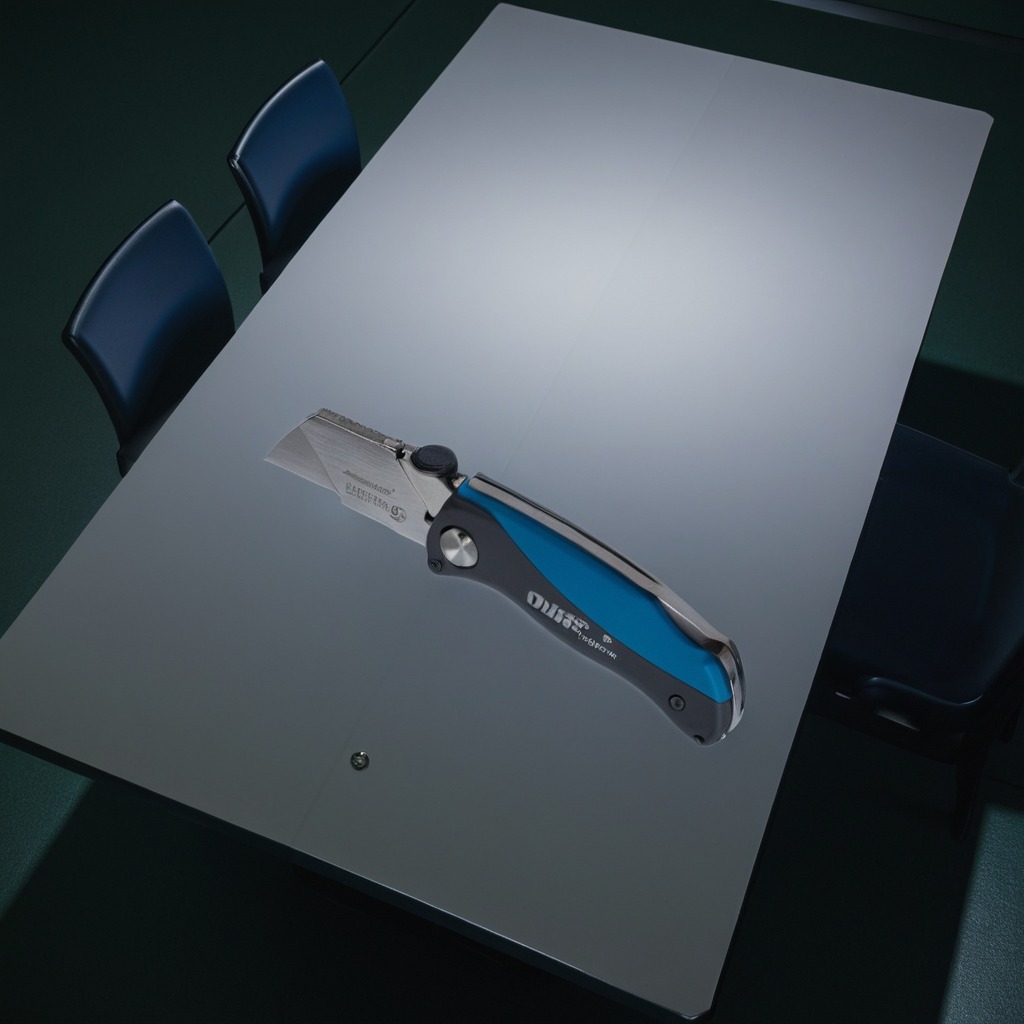
A utility knife lying on the table in the railway signal maintenance room.